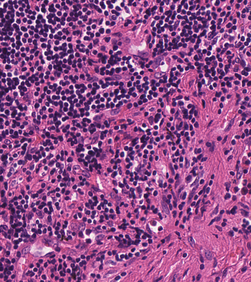
Tumor epithelial tissue: no
Tumor-associated stroma tissue: yes
Normal tissue: no